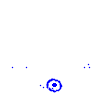
Particle: electron